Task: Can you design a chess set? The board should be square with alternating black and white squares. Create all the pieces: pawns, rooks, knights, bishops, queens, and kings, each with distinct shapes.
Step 3697:
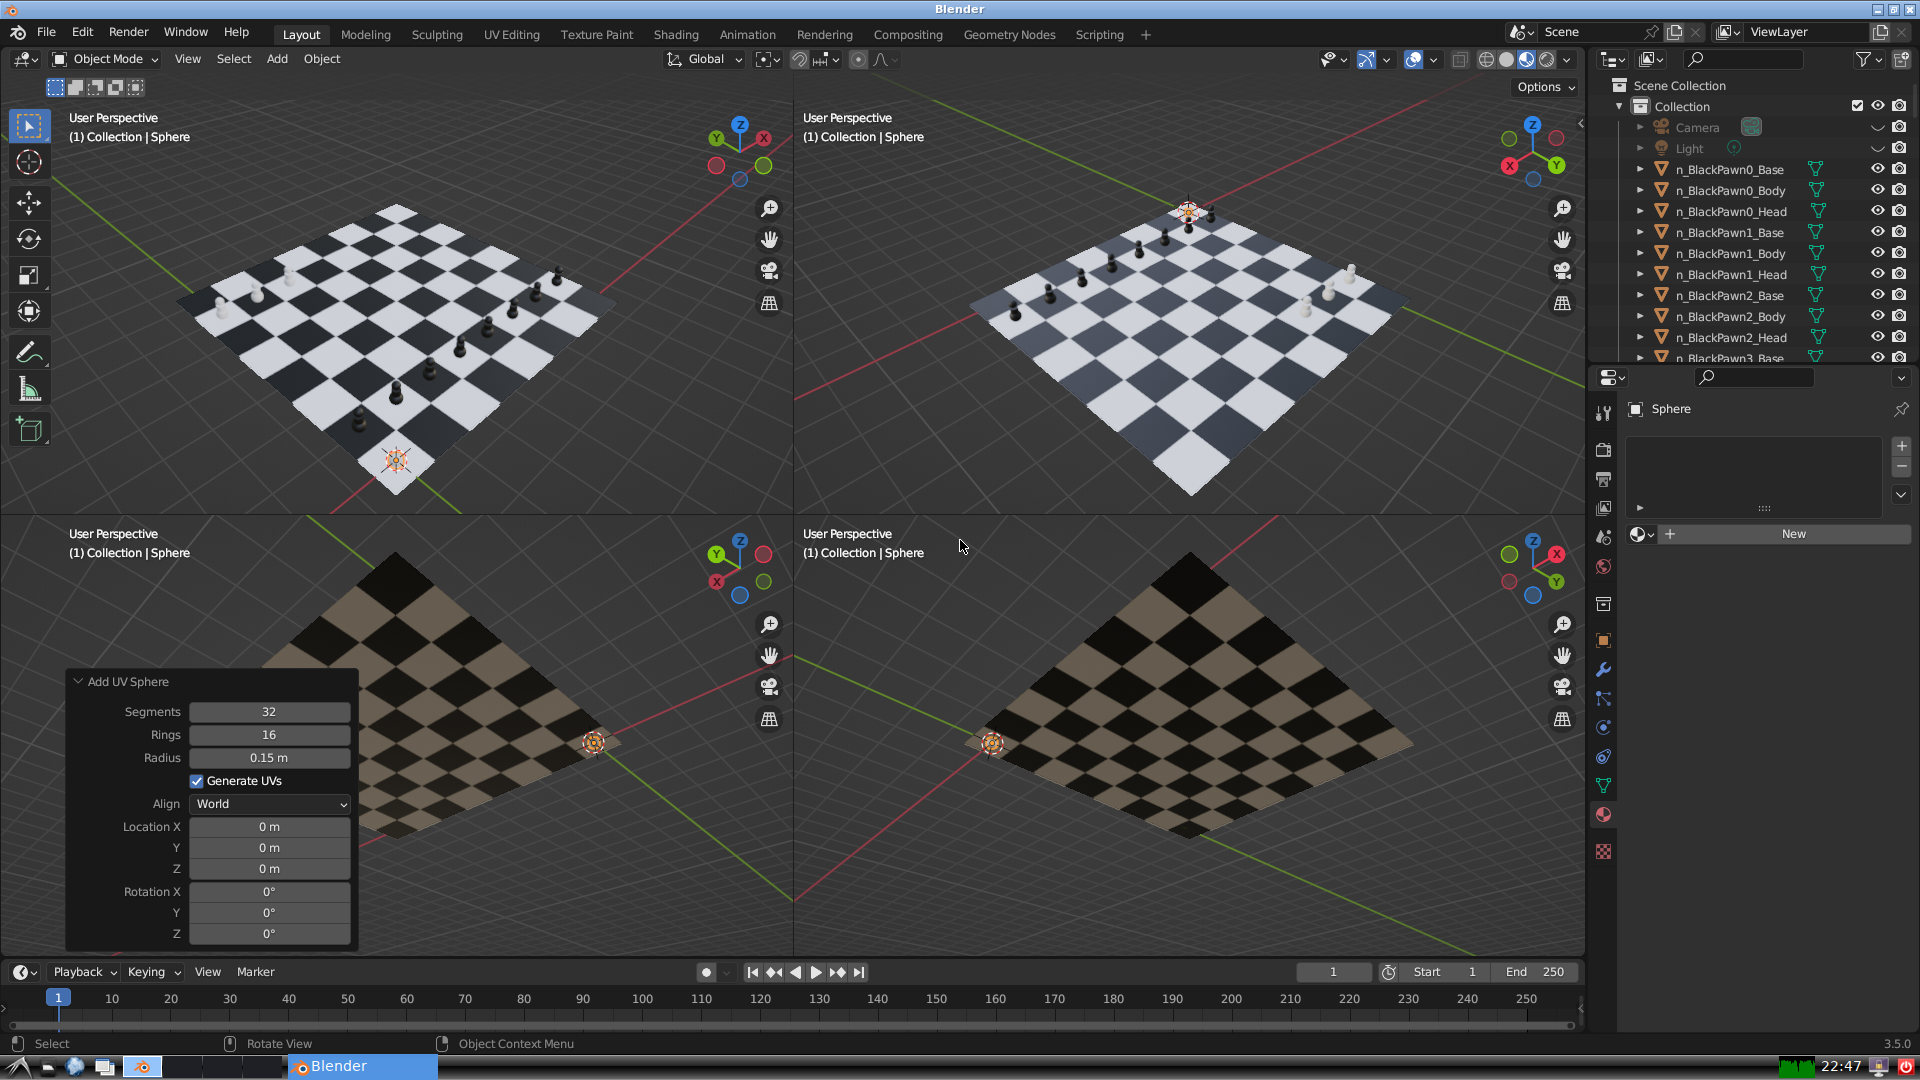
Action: {"mouse_move": [270, 827]}